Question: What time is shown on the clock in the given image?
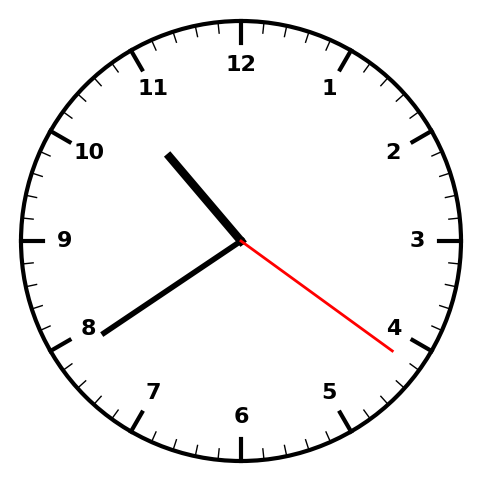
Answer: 10:39:21